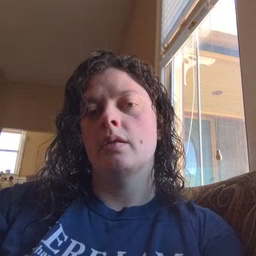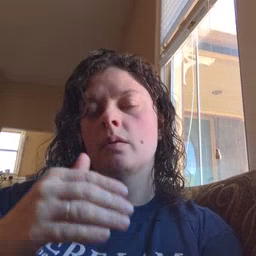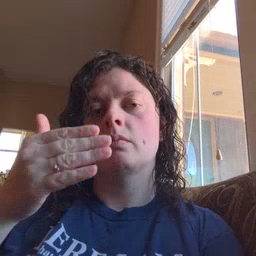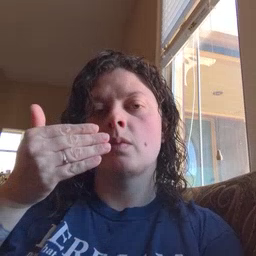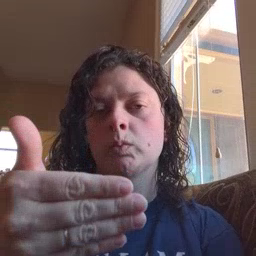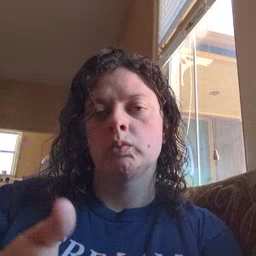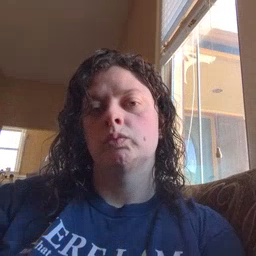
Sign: close